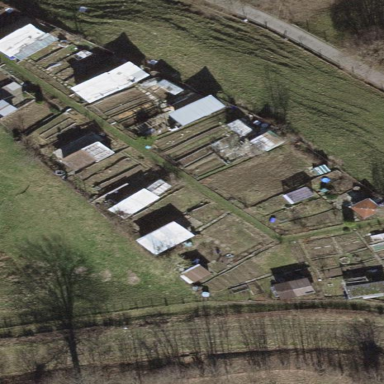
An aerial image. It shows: Area designated for allotments.